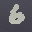
Label: 6